Chest X-ray:
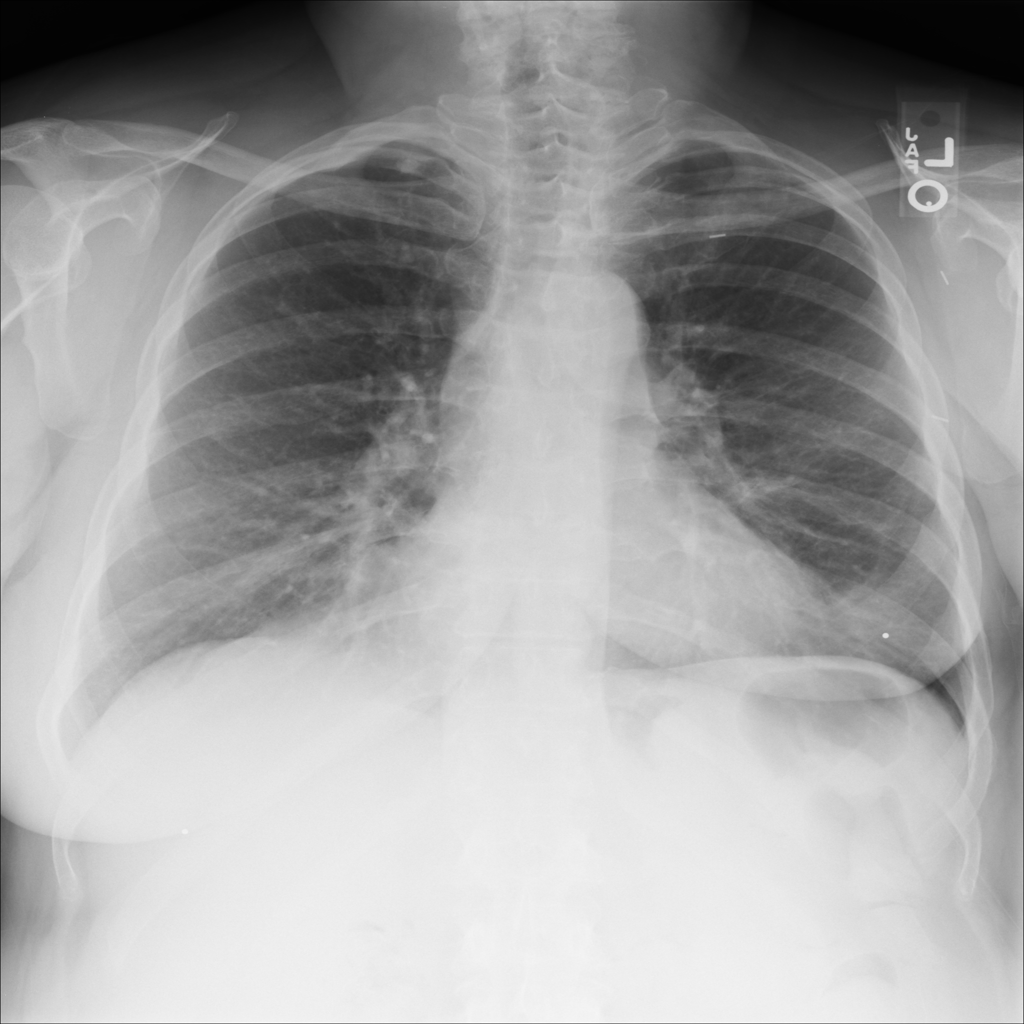
Findings: Calcification
No abnormal finding: no